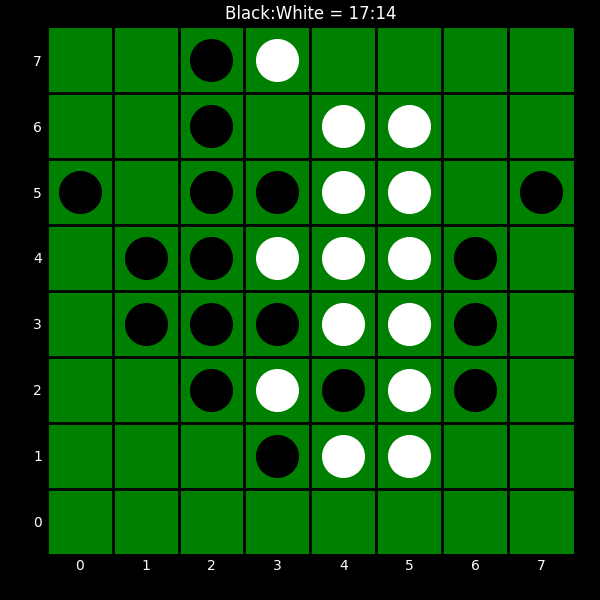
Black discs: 17
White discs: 14